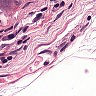
Metastatic tissue present: no